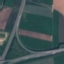
Land use / land cover class: Highway